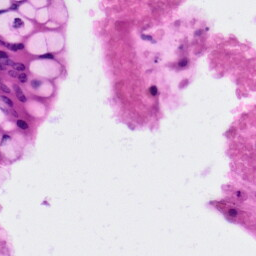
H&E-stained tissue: Colon